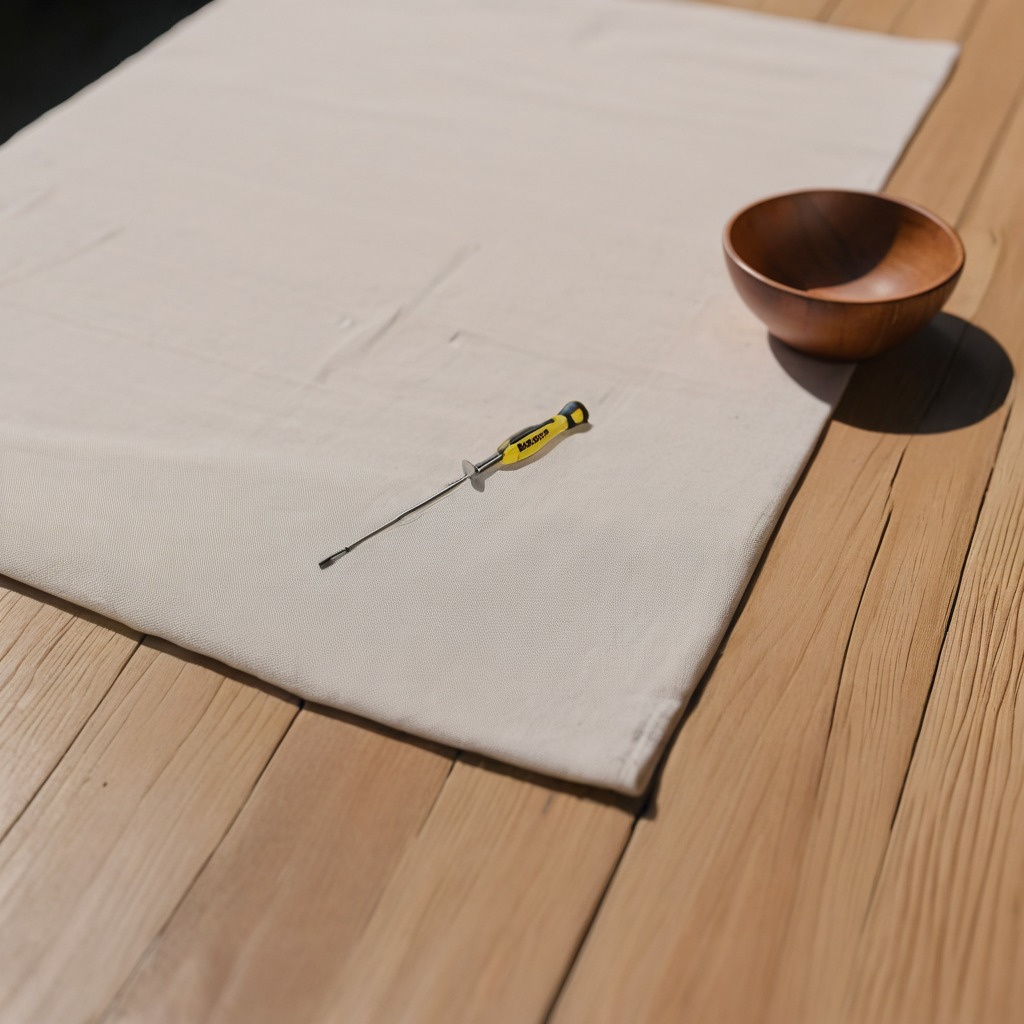
A screwdriver lies on a wooden table in an outdoor workshop.